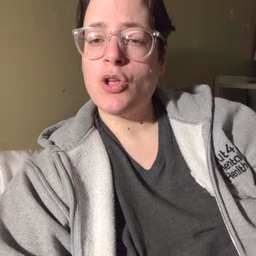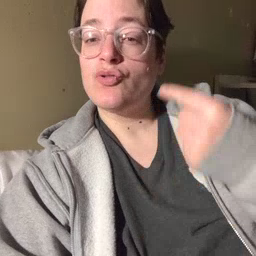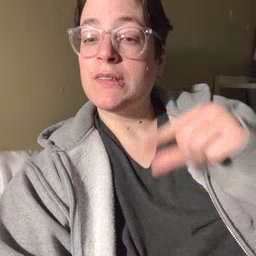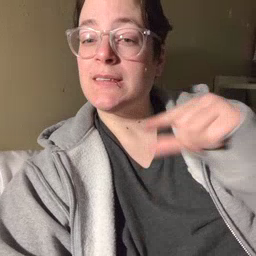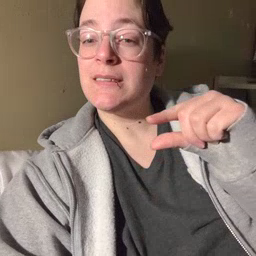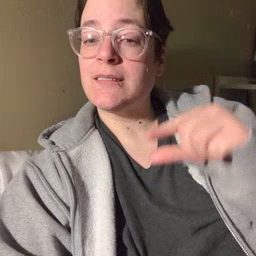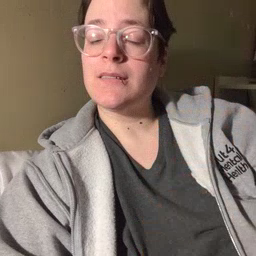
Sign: green